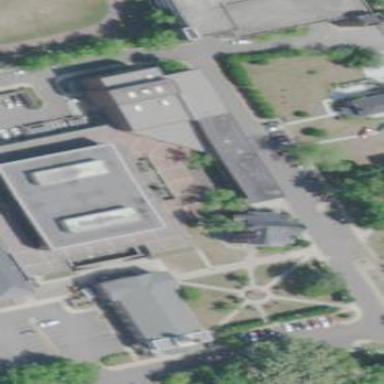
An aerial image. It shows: University building.